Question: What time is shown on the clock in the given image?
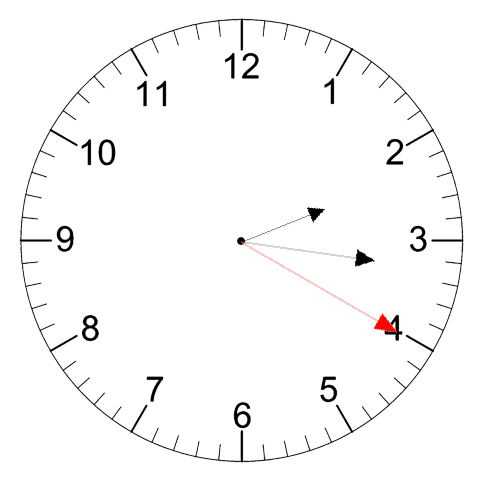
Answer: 02:16:20